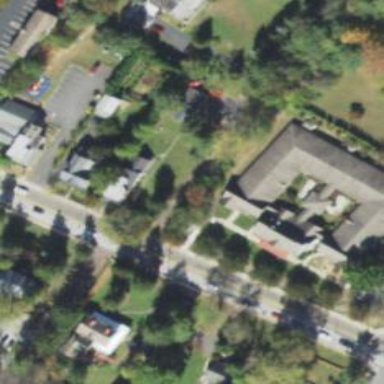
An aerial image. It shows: Hospice building providing healthcare services.